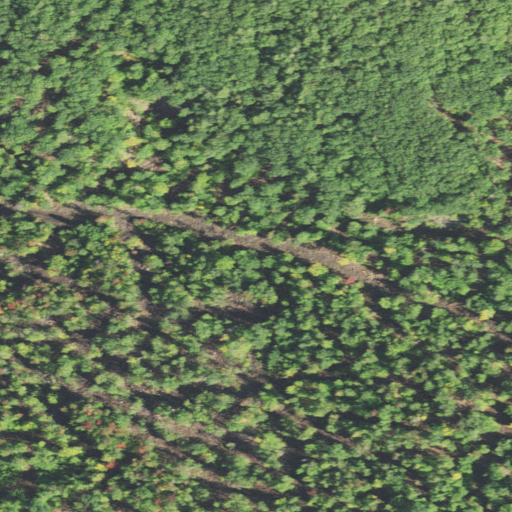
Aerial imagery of ridge(s) in New Hampshire named Rockhouse Mountain containing mixed forest, deciduous forest, and evergreen forest